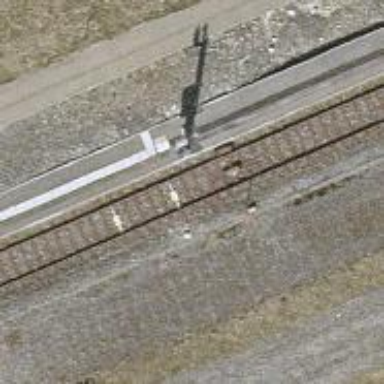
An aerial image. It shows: Railway signal.